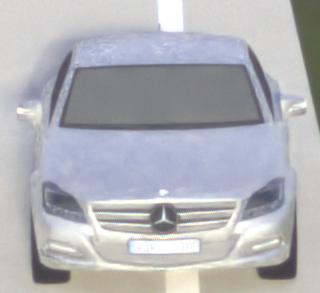
Make: Mercedes-Benz
Model: CLS Coupé 350
Detailed model: CLS-Class (218) Coupé
Model produced from: 2011/01
Model produced until: 2014/07
Doors: 4
Color: white
Road condition: dry road
Daytime: morning or afternoon
Contrast: medium contrast